Interaction volume radius: 5 \u00c5
Interaction volume height: 10 \u00c5
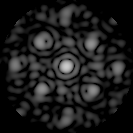
Disorder parameter: 0.3824